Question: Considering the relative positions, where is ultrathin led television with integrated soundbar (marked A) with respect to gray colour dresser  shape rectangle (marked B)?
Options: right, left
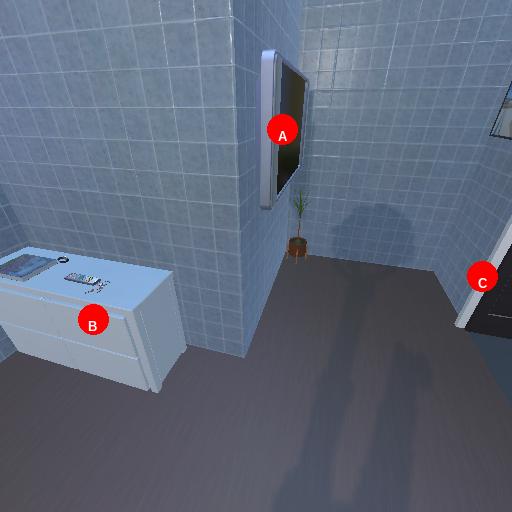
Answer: right